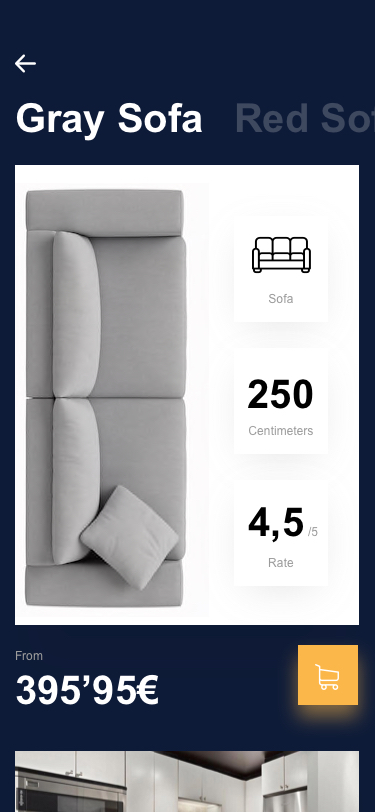
Text in this UI design:
Gray Sofa
Red Sofa
Sofa
Centimeters
250
Rate
4,5
/5
From
395’95€